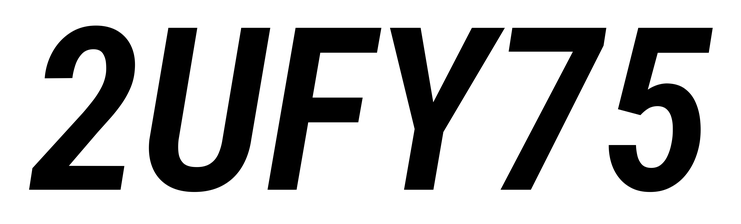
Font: Roboto-Italic_Condensed_SemiBold_Italic